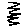
Label: zigzag